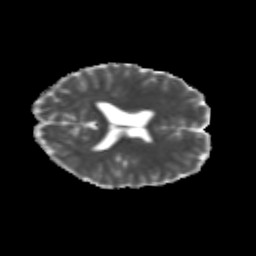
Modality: MD
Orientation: axial
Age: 25
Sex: female
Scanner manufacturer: siemens
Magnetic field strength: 3 T
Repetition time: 3.5 s
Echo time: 0.113 s